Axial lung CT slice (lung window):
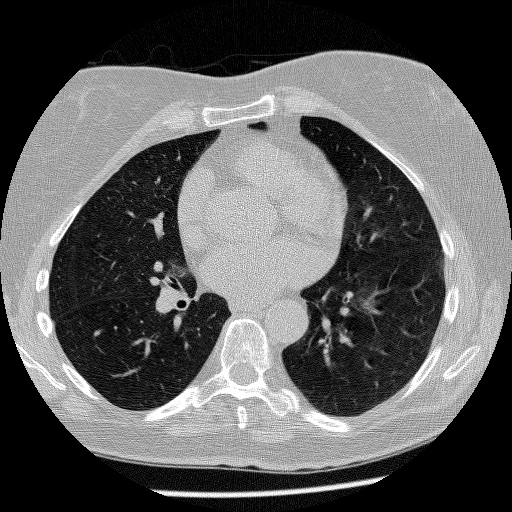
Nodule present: no